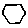
Label: hexagon